Interaction volume radius: 10 \u00c5
Interaction volume height: 10 \u00c5
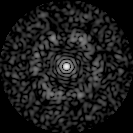
Disorder parameter: 0.8063